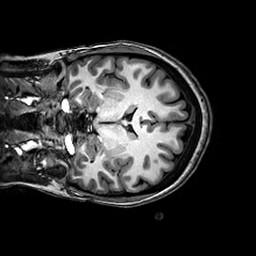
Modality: T1w
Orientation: coronal
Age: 28
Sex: female